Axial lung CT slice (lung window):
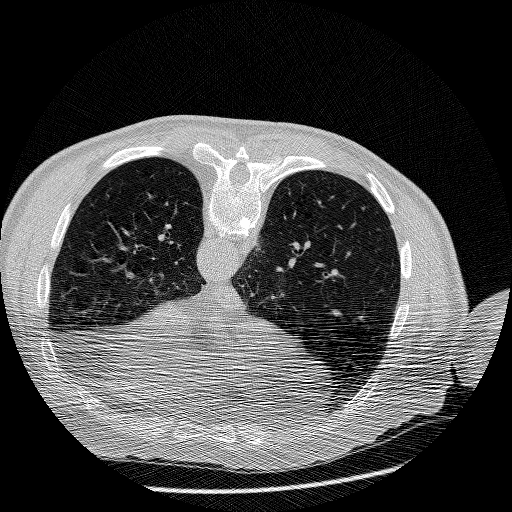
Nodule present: no